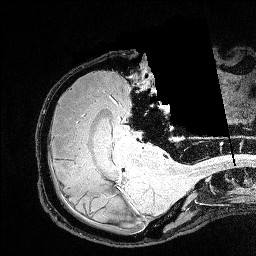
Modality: FLASH
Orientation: axial
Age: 30
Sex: male